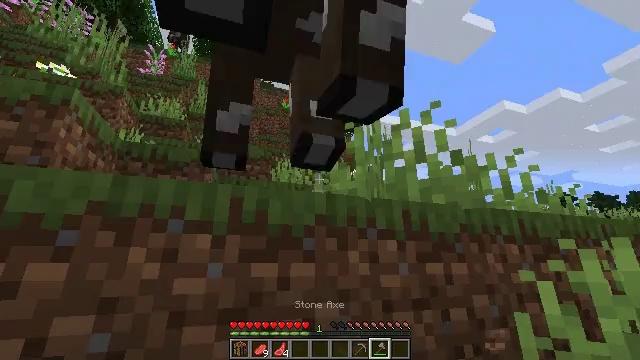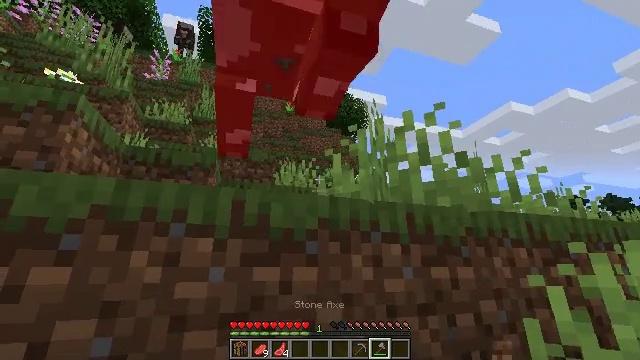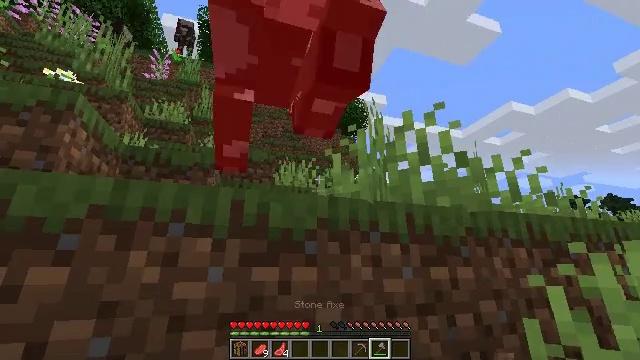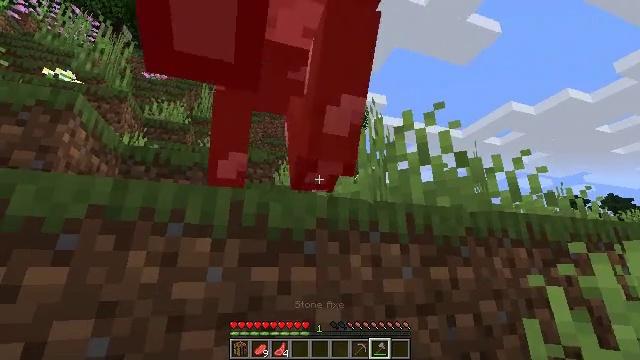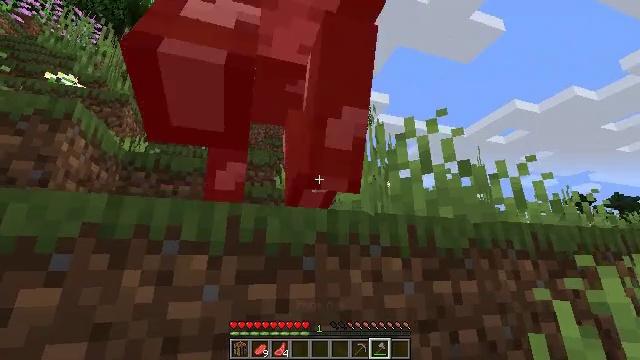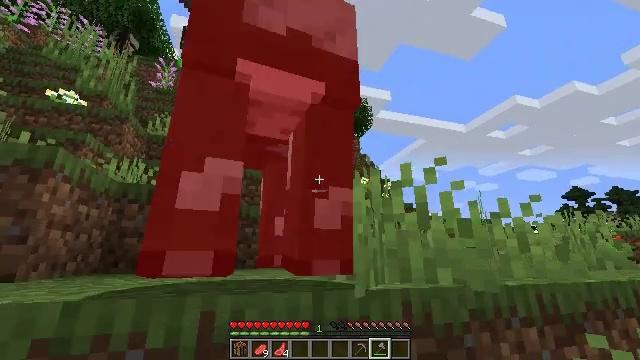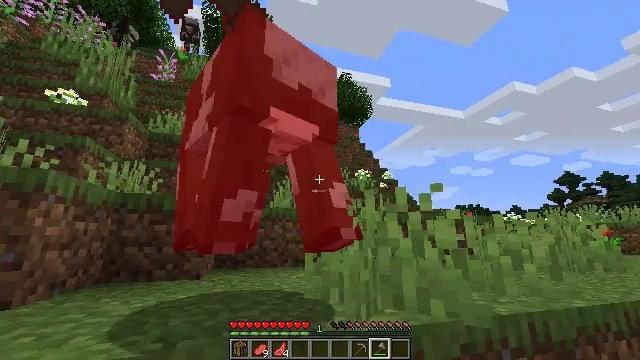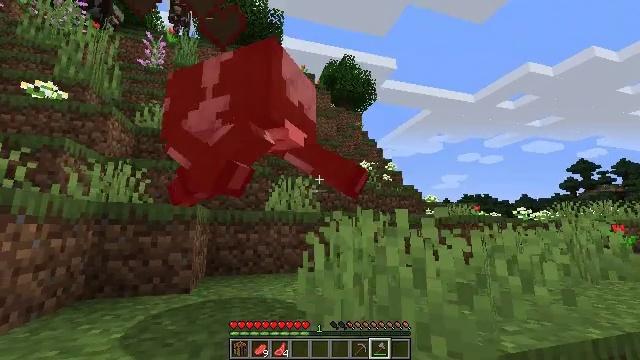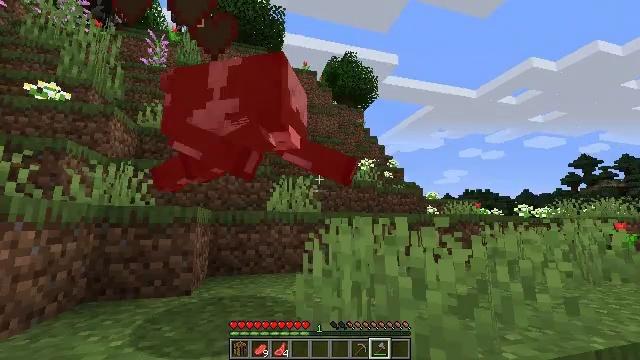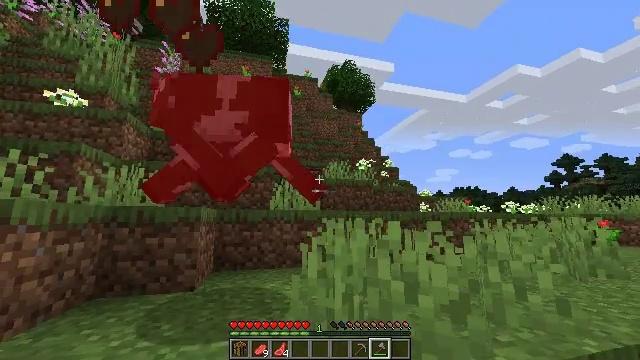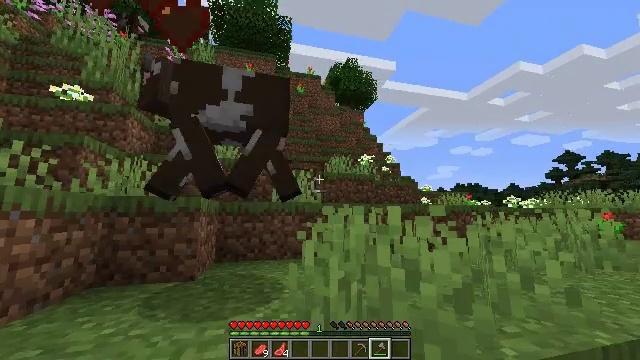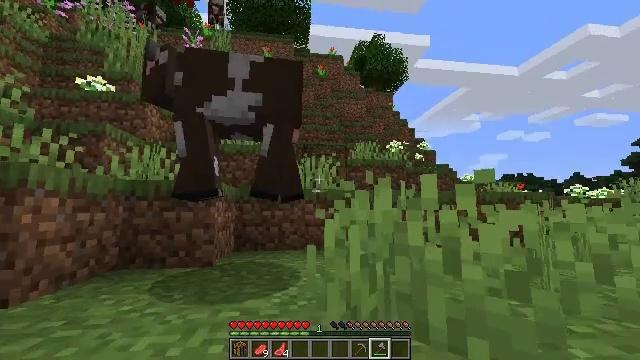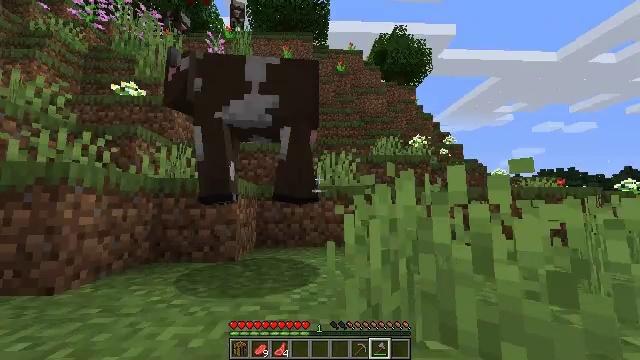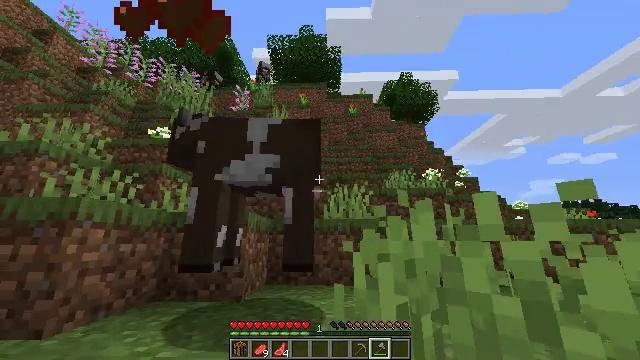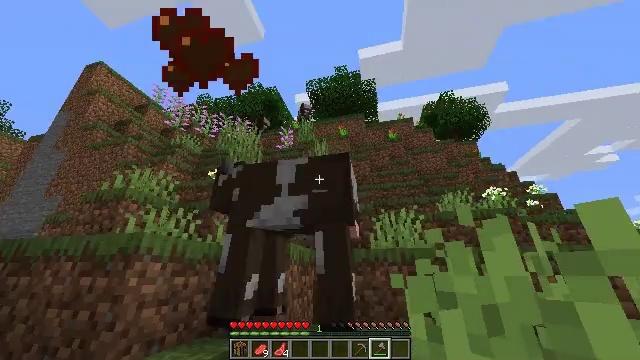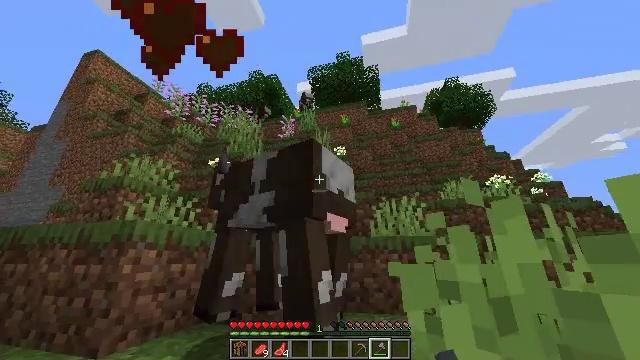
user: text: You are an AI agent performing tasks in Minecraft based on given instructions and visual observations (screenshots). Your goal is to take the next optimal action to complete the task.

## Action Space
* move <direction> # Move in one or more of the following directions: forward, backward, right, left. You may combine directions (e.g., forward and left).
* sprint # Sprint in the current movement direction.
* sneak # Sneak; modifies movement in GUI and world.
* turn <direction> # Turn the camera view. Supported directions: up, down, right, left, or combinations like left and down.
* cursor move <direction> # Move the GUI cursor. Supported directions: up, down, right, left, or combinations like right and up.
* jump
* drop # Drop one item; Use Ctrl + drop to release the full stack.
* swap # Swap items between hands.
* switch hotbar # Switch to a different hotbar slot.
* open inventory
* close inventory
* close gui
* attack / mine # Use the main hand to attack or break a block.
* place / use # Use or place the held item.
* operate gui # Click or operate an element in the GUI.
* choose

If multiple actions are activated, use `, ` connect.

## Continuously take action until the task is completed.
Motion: motion action
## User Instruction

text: Hunt animals.
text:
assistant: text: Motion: turn left
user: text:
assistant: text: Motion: no_op
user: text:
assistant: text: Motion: no_op
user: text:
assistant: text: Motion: move forward, sprint, jump
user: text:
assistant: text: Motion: move forward, sprint, turn down, jump
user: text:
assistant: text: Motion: move forward, sprint, turn down, jump
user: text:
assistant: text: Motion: move forward, sprint, turn down, jump
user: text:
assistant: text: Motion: move forward, sprint, turn down
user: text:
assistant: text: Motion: move forward, sprint
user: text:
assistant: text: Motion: move forward, sprint
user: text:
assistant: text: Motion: move forward, sprint, turn left and down
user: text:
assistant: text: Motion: move forward, sprint, turn left
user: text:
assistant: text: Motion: move forward, sprint, turn left and up
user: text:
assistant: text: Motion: turn left and up, attack / mine
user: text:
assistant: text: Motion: turn down, attack / mine
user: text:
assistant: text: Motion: turn down, attack / mine
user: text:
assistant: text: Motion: turn left and down
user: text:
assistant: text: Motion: turn left
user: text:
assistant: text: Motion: turn down
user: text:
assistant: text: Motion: no_op